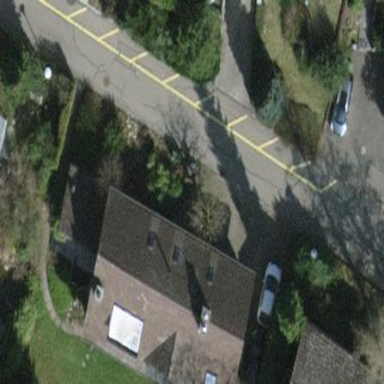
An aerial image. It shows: Detached building.